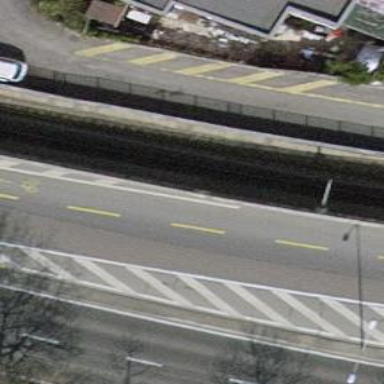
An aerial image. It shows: Asphalt primary highway with designated cycle lane and no sidewalk.